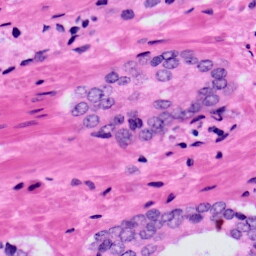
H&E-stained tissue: Prostate